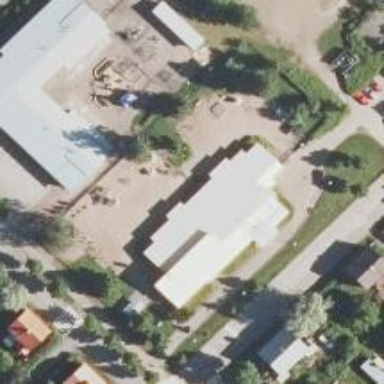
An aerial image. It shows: Kindergarten.